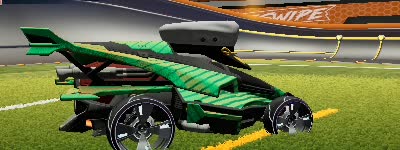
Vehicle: aftershock